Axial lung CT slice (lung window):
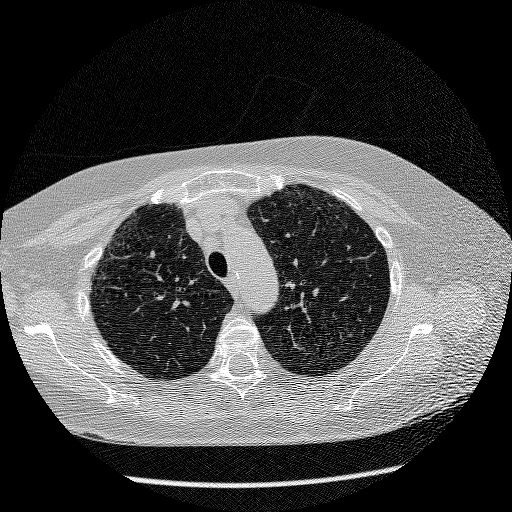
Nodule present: no